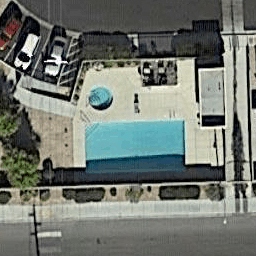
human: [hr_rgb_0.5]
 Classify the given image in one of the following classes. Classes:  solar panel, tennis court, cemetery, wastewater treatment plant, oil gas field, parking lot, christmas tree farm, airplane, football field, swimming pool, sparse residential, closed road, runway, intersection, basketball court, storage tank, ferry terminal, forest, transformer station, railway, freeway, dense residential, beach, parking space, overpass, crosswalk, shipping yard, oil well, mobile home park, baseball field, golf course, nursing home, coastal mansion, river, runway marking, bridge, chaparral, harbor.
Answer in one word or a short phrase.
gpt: swimming pool